Question: I would like to know the information of a picture in the inspector. Is there a way to retrieve that information from objective-c.

The above screenshot is a sample of inspector window. I'd like to get the information of that window using objective c. Thanks !!
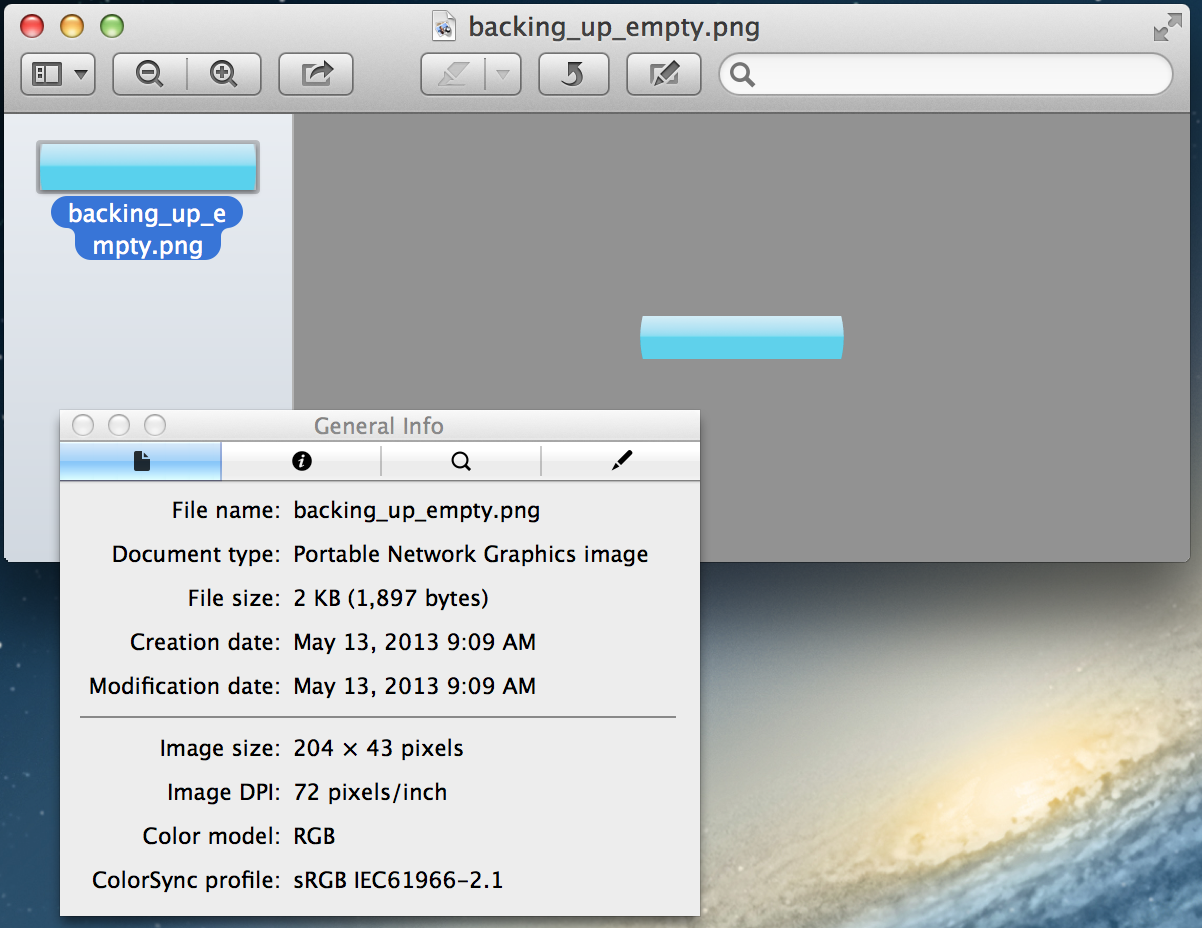
Answer: While you could get most of those properties with 'NSImage' or 'CGImage', I'd take a look at the ImageIO.framework.
It has the advantage that it can read the headers of several image formats without reading the whole image into RAM.
Apple provides a sample app that does exactly what you need:<URL>
Details about obtaining metadata with ImageIO can also be found in the Image I/O Programming Guide's <URL> section.
To get file metadata you can use 'NSFileManager's attributesOfItemAtPath::':
'''
NSError* error = nil;
NSDictionary* fileAttributeDict = [[NSFileManager defaultManager] attributesOfItemAtPath:imageFilePath error:&error];
NSLog(@"creation date:%@
modification date:%@", fileAttributeDict.fileCreationDate, fileAttributeDict.fileModificationDate);
'''